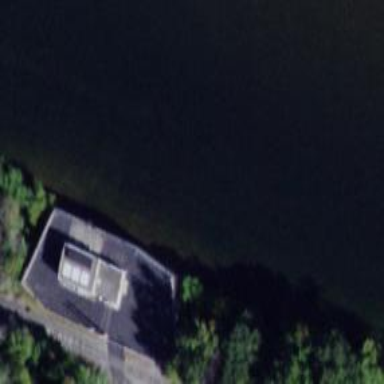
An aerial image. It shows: Pumping station with hydro power generator. The generator operates using water storage as its source. The station is enclosed by fence.